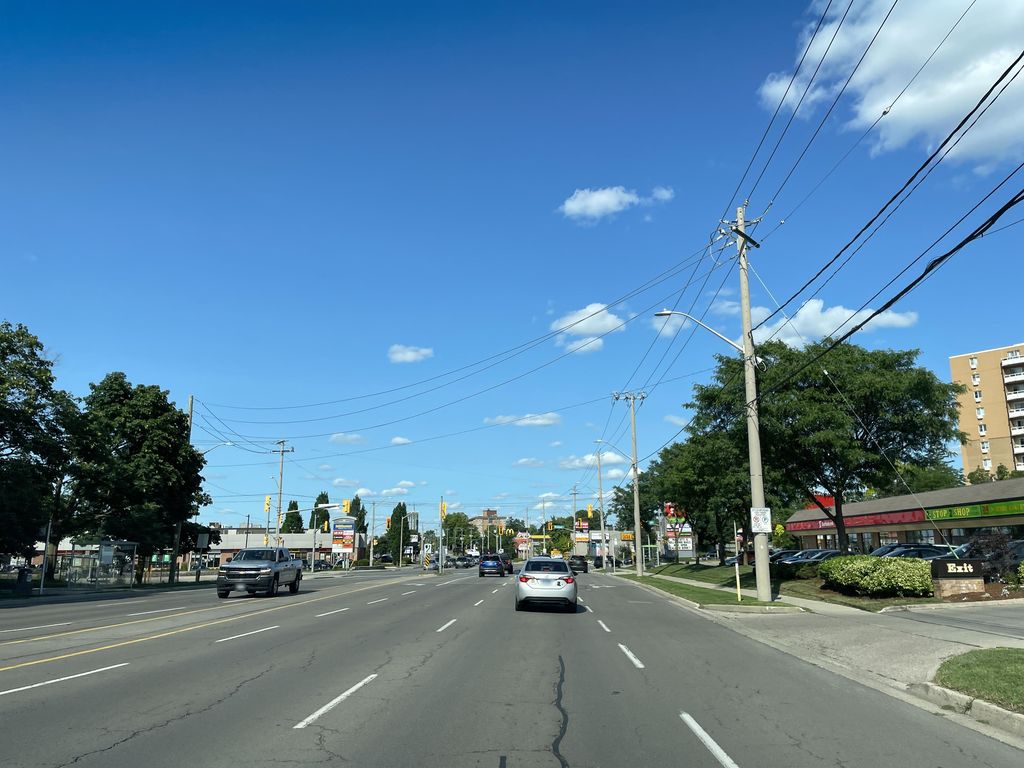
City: kitchener-waterloo